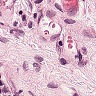
Metastatic tissue present: yes